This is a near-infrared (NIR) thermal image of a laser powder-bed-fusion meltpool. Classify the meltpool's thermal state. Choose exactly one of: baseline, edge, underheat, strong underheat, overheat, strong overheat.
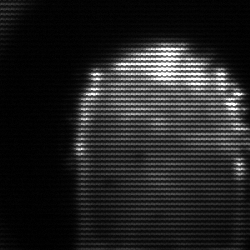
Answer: baseline